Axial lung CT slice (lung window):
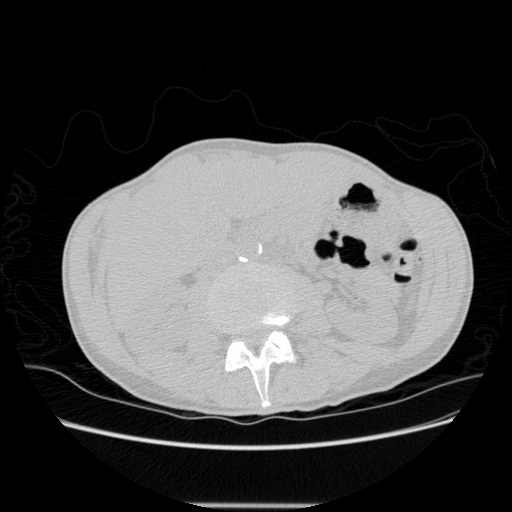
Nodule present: no